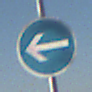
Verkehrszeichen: VorgeschriebeneFahrtrichtungHierLinks
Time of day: MorningAfternoon
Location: Outdoor (Nature)
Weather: PartlyCloudy
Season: NotSpecified
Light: Natural